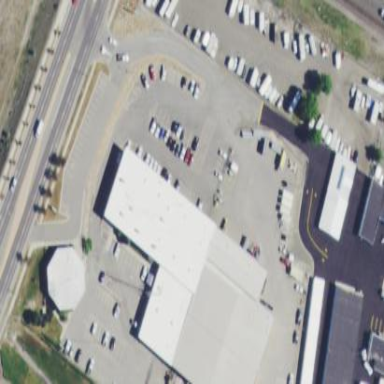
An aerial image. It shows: Storage rental shop.